Field crop: maize
Growth stage: 1
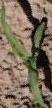
Species: maize